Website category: university
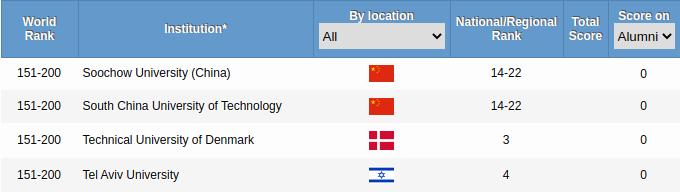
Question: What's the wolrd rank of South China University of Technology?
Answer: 151-200

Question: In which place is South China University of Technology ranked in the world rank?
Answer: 151-200

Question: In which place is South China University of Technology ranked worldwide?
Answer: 151-200

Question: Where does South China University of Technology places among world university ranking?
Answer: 151-200

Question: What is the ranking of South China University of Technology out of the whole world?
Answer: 151-200

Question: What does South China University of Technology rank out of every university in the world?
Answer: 151-200

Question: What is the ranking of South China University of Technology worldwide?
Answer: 151-200

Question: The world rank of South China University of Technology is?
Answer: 151-200

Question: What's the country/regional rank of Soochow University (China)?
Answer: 14-22

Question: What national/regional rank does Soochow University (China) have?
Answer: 14-22

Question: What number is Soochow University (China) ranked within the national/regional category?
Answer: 14-22

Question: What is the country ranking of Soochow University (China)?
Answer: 14-22

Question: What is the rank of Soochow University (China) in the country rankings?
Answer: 14-22

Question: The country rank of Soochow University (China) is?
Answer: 14-22

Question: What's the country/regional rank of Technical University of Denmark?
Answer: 3

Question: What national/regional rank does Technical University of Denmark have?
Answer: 3

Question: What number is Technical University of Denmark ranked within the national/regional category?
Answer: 3

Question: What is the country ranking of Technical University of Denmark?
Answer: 3

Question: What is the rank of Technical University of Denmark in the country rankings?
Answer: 3

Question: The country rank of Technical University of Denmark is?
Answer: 3

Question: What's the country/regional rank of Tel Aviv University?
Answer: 4

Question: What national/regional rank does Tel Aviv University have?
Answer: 4

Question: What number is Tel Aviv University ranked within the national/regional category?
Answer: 4

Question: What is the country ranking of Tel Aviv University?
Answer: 4

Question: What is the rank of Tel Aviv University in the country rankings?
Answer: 4

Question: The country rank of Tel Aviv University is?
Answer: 4

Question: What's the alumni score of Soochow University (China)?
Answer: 0

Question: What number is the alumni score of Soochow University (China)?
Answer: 0

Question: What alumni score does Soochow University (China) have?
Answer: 0

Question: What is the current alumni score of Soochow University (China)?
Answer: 0

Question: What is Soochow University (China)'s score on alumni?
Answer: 0

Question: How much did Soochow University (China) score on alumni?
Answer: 0

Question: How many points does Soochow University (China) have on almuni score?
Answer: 0

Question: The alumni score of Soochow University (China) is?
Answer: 0